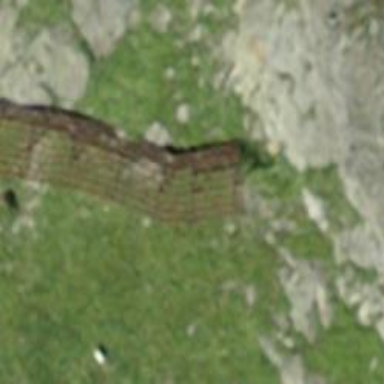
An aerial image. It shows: Man-made structure for avalanche protection.